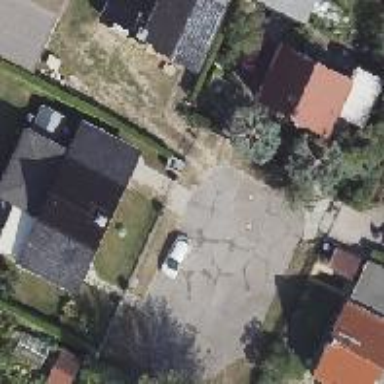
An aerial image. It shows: Residential road with asphalt surface and no sidewalk.